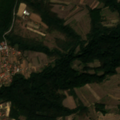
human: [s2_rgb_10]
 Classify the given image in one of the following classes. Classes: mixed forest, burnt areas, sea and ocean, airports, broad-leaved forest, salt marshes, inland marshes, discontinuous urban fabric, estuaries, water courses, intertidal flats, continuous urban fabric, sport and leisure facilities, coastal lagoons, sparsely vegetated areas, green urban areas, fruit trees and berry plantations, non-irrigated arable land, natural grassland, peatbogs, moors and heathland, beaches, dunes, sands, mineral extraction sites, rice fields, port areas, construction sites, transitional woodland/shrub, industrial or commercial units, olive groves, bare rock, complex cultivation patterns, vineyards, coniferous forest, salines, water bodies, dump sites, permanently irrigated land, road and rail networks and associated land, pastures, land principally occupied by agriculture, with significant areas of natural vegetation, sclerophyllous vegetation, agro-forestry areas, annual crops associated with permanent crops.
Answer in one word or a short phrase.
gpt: discontinuous urban fabric, complex cultivation patterns, land principally occupied by agriculture, with significant areas of natural vegetation, broad-leaved forest